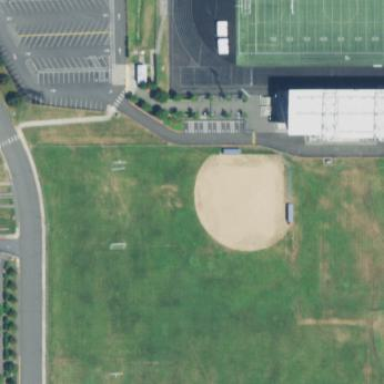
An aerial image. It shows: Baseball pitch for leisure land activities.